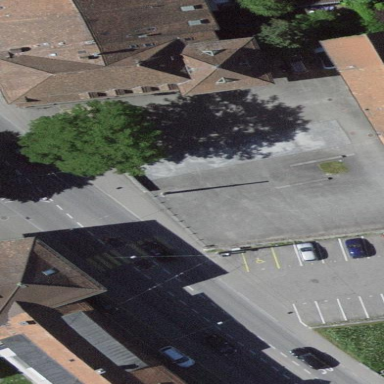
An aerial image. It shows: Pedestrian path with asphalt surface.